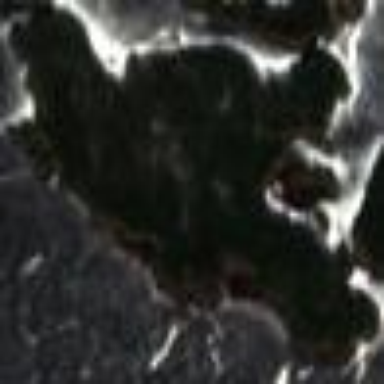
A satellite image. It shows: Island.